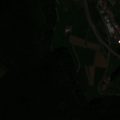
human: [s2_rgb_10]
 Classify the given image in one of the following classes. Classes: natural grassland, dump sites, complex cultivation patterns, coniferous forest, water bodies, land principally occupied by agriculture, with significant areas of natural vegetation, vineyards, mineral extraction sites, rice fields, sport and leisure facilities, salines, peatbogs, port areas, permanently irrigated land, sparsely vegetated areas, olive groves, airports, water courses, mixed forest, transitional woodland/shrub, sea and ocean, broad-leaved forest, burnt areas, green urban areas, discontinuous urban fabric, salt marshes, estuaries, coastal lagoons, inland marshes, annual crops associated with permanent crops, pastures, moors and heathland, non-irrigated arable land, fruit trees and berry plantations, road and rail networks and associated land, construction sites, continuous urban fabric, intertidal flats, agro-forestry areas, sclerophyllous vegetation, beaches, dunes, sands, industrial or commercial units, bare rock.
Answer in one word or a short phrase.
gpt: discontinuous urban fabric, non-irrigated arable land, complex cultivation patterns, mixed forest